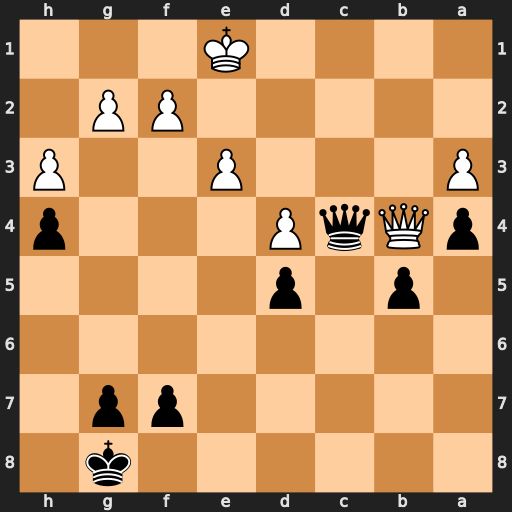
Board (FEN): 6k1/5pp1/8/1p1p4/pQqP3p/P3P2P/5PP1/4K3
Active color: b
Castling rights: -
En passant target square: -
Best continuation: Qxb4+ axb4 a3 Kd2 a2